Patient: sex F, age 19
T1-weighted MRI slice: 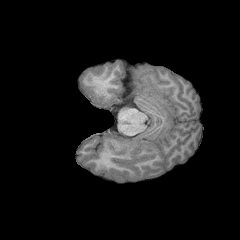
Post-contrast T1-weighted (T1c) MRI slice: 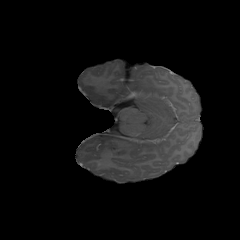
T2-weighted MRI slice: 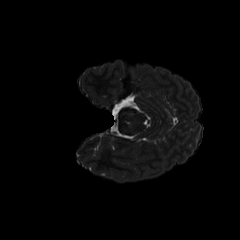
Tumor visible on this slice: no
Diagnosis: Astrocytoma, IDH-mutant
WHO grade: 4